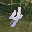
Label: 4